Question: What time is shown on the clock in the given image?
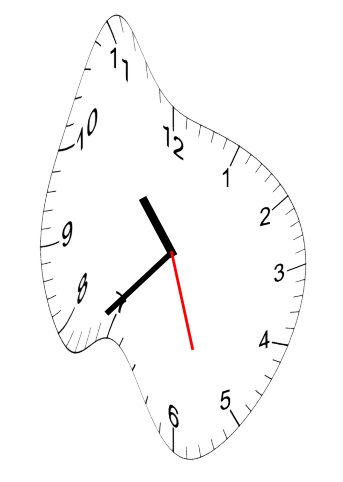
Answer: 10:37:27